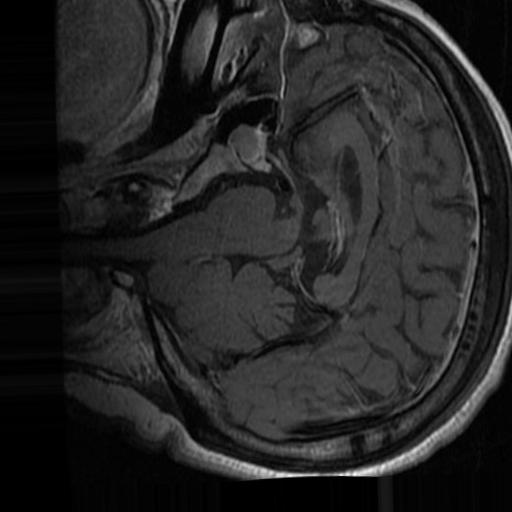
Label: brain_tumor